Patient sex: M
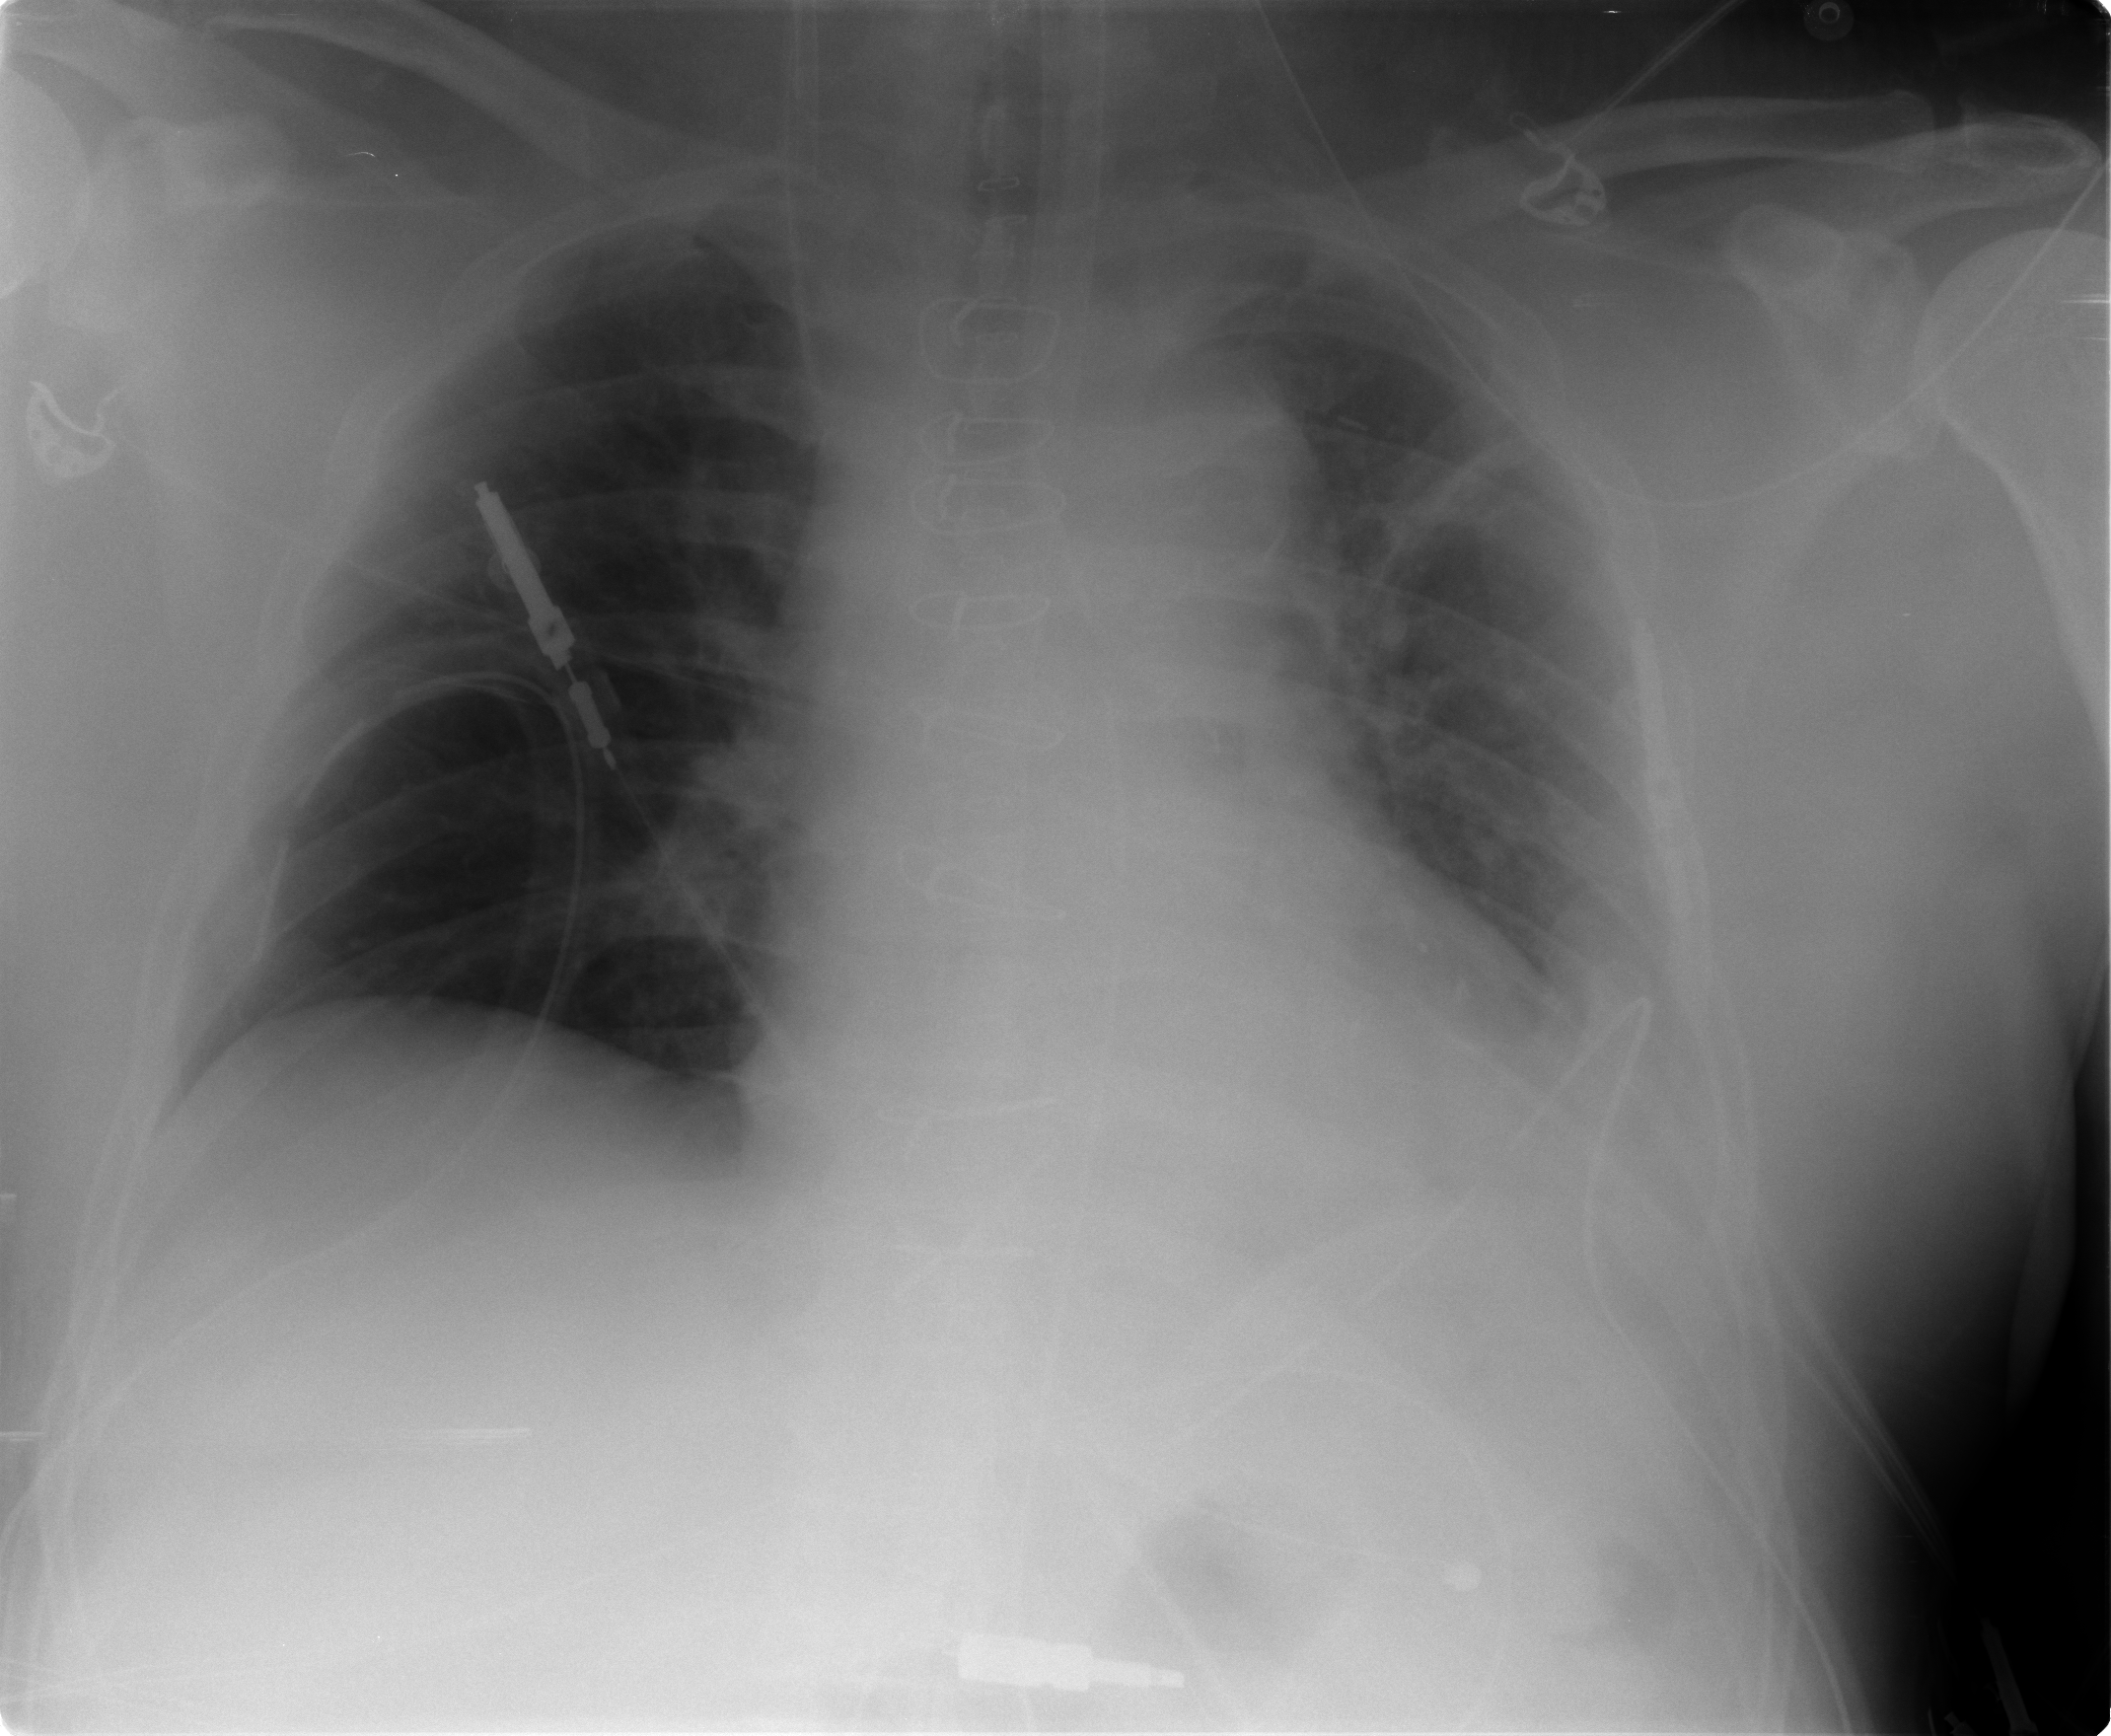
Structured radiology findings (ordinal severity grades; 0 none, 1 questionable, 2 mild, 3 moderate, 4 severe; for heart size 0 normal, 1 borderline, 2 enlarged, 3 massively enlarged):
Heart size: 2
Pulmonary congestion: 0
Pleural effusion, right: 0
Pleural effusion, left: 2
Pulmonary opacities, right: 0
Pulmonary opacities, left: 1
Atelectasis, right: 0
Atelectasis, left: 2